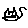
Label: cat